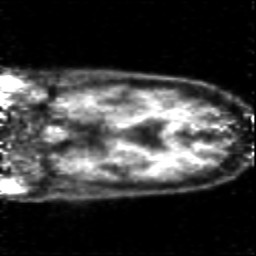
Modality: PET
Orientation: coronal
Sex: male
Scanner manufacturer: siemens